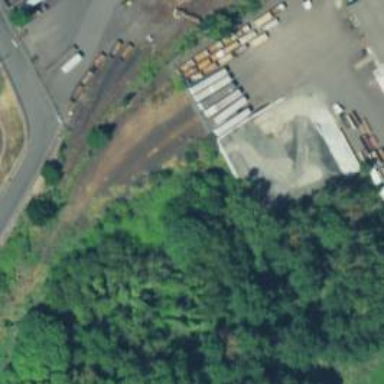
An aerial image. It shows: Railway siding for service.